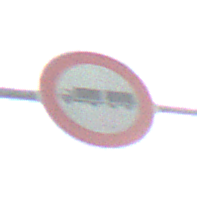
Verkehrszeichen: VerbotLastkraftwagenMitAnhaenger
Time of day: MorningAfternoon
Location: Outdoor (Nature)
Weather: PartlyCloudy
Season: NotSpecified
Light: Natural